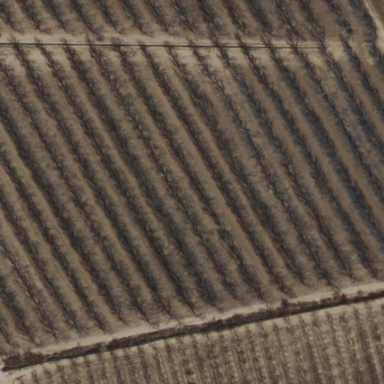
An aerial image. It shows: Orchard.